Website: home-depot
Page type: cross-sells
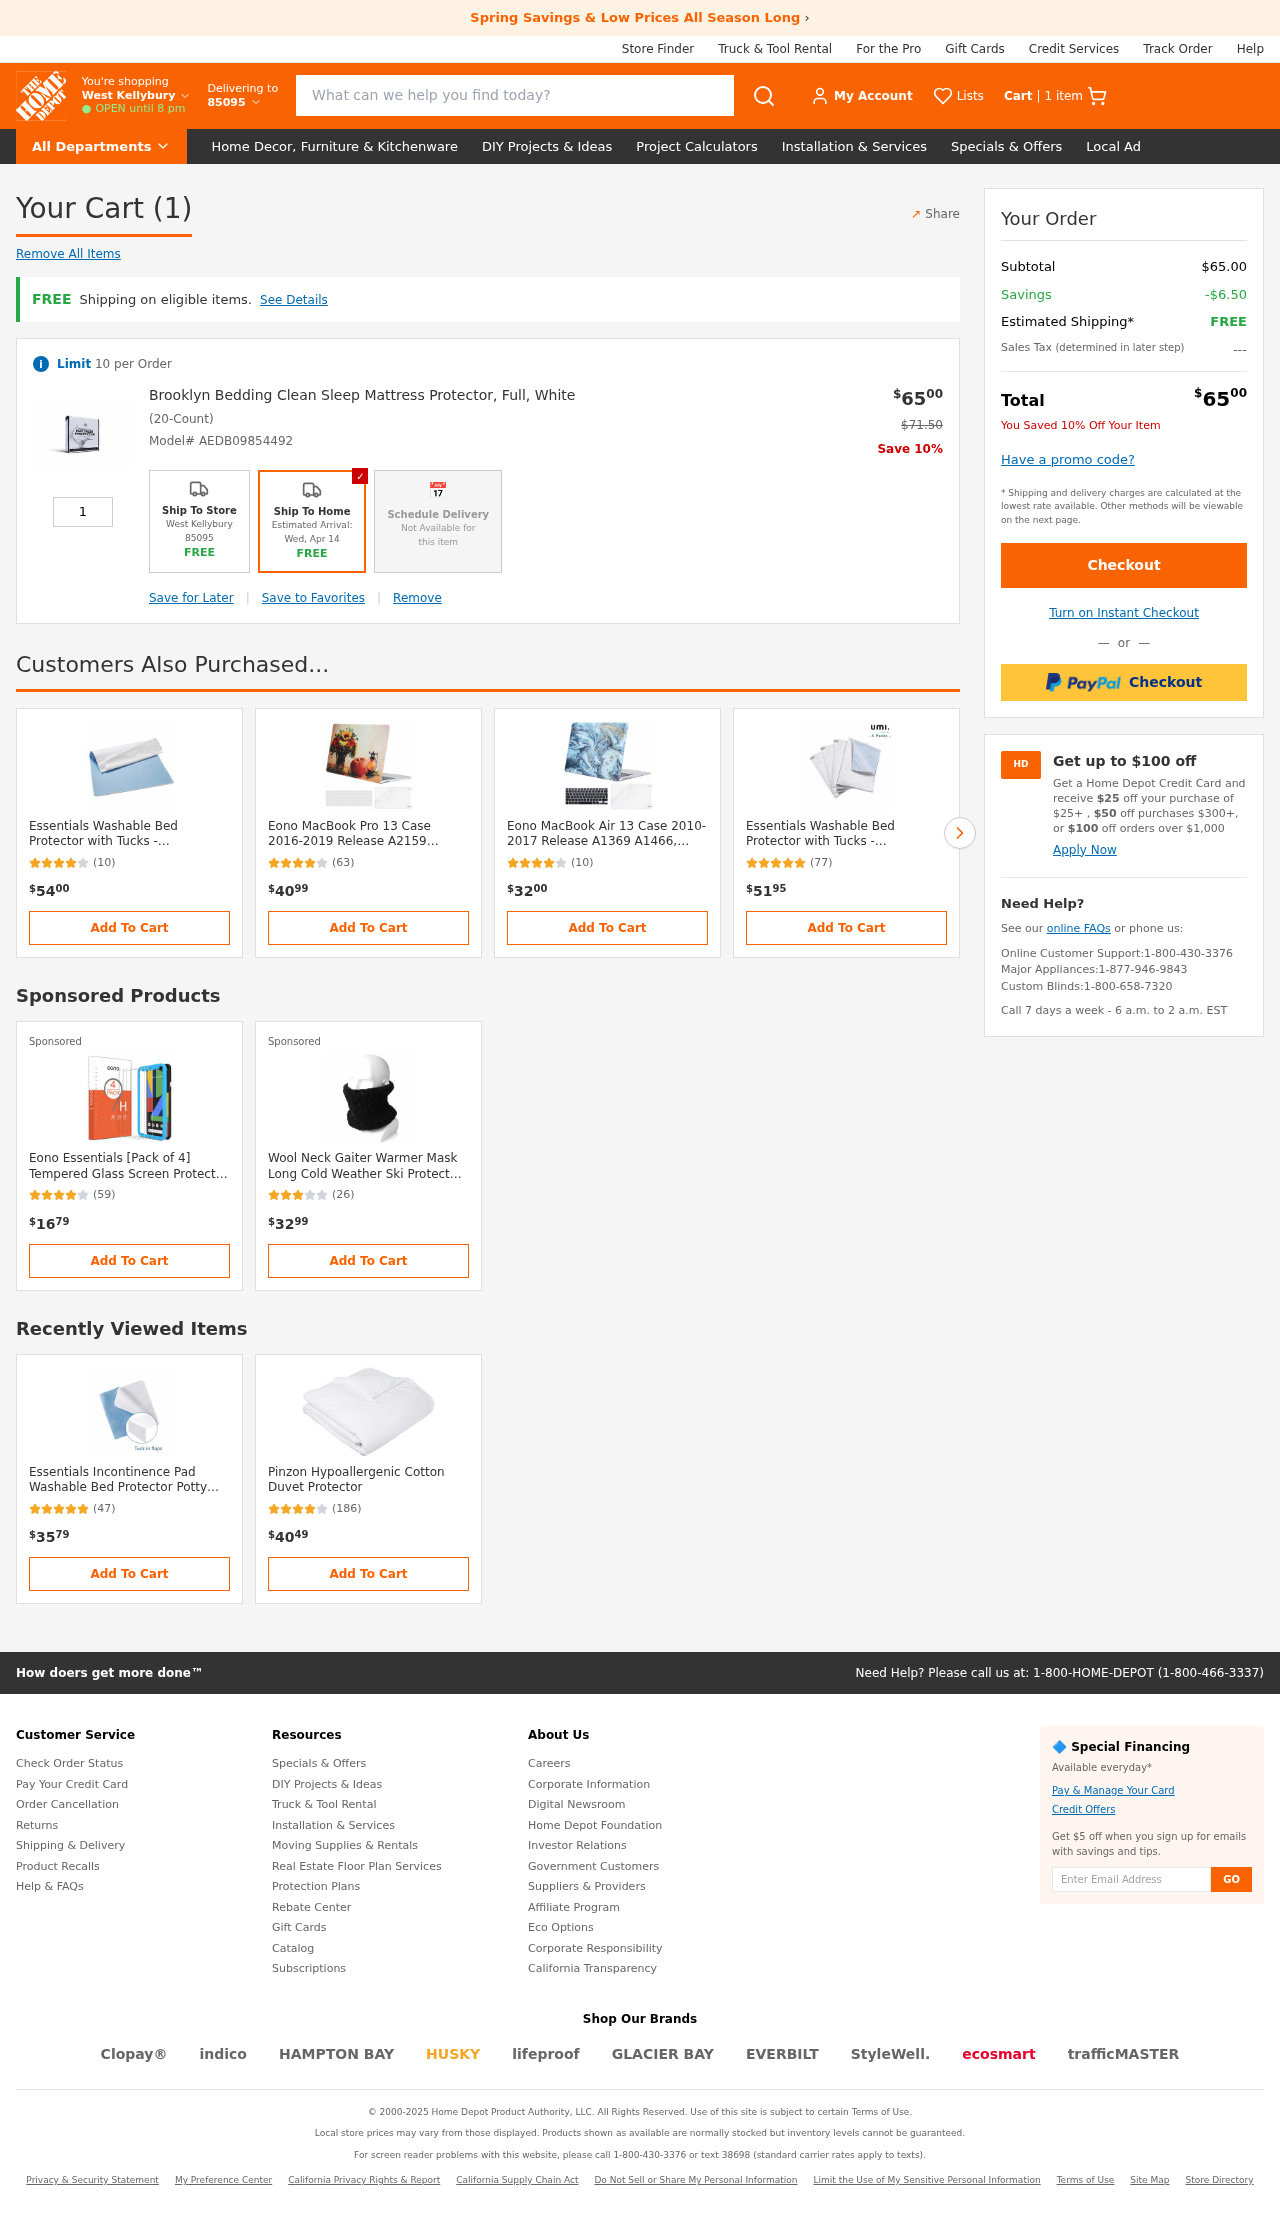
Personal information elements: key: PII_LOCATION1_CITY
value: West Kellybury
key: PII_POSTCODE
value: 85095
Product elements: key: PRODUCT1_NAME
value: Brooklyn Bedding Clean Sleep Mattress Protector, Full, White
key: PRODUCT1_PRICE
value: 65
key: PRODUCT1_QUANTITY
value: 1
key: PRODUCT1_ORIGINAL_PRICE
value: $71.50
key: PRODUCT2_NAME
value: Essentials Washable Bed Protector with Tucks - Incontinence Pad - Toilet Training Sleep Mat, Blue (8
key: PRODUCT2_NUM_RATINGS
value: (10)
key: PRODUCT2_PRICE
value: $5400
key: PRODUCT3_NAME
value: Eono MacBook Pro 13 Case 2016-2019 Release A2159 A1989 A1706 A1708, Plastic Hard Shell, Keyboard Cov
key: PRODUCT3_NUM_RATINGS
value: (63)
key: PRODUCT3_PRICE
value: $4099
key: PRODUCT4_NAME
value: Eono MacBook Air 13 Case 2010-2017 Release A1369 A1466, Plastic Hard Shell&Keyboard Cover&Screen Pro
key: PRODUCT4_NUM_RATINGS
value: (10)
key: PRODUCT4_PRICE
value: $3200
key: PRODUCT5_NAME
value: Essentials Washable Bed Protector with Tucks - Incontinence Pad - Toilet Training Sleep Mat, Blue -
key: PRODUCT5_NUM_RATINGS
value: (77)
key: PRODUCT5_PRICE
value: $5195
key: PRODUCT6_NAME
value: Eono Essentials [Pack of 4] Tempered Glass Screen Protector Compatible with Google Pixel 4, with Pos
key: PRODUCT6_NUM_RATINGS
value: (59)
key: PRODUCT6_PRICE
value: $1679
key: PRODUCT7_NAME
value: Wool Neck Gaiter Warmer Mask Long Cold Weather Ski Protector Women Men Hunting Hiking Winter Outdoor
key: PRODUCT7_NUM_RATINGS
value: (26)
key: PRODUCT7_PRICE
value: $3299
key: PRODUCT8_NAME
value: Essentials Incontinence Pad Washable Bed Protector Potty Training Sleep Mat Square Quilted Blue(70x9
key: PRODUCT8_NUM_RATINGS
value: (47)
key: PRODUCT8_PRICE
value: $3579
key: PRODUCT9_NAME
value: Pinzon Hypoallergenic Cotton Duvet Protector
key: PRODUCT9_NUM_RATINGS
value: (186)
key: PRODUCT9_PRICE
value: $4049
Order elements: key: ORDER_NUM_ITEMS
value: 1 item
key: ORDER_NUM_ITEMS
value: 1
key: ORDER_SKU
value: Model# AEDB09854492
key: ORDER_SUBTOTAL
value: $65.00
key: ORDER_SAVINGS
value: -$6.50
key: ORDER_TOTAL
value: $6500
Search elements: key: HEADER_SEARCH
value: What can we help you find today?